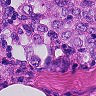
Metastatic tissue present: yes